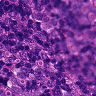
Metastatic tissue present: yes